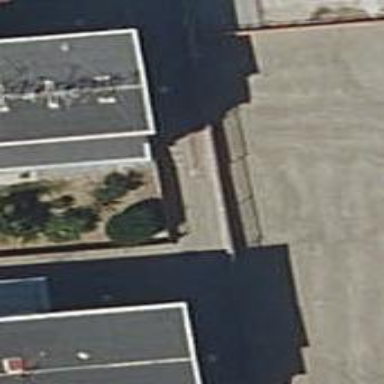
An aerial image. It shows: Wall barrier.